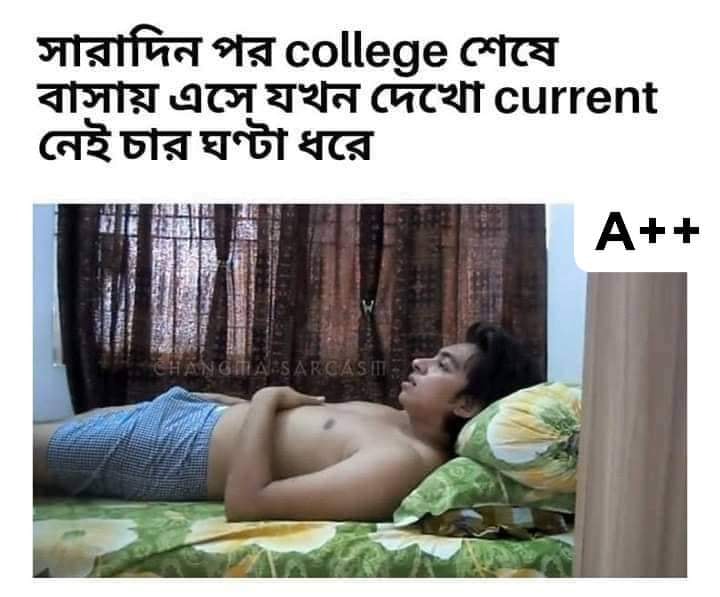
Caption: সারাদিন পর college শেষে বাসায় এসে যখন দেখো current নেই চার ঘন্টা ধরে
Label: non-hate